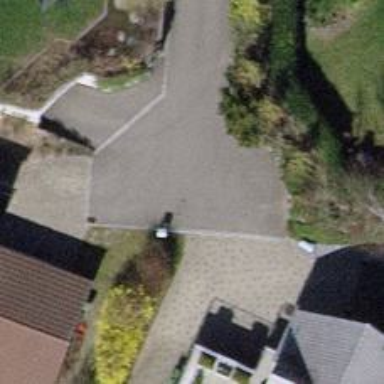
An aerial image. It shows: Turning circle on the road.